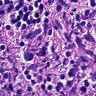
Metastatic tissue present: yes